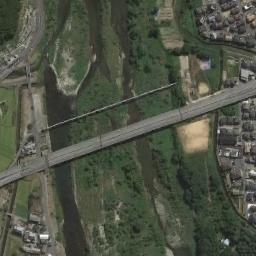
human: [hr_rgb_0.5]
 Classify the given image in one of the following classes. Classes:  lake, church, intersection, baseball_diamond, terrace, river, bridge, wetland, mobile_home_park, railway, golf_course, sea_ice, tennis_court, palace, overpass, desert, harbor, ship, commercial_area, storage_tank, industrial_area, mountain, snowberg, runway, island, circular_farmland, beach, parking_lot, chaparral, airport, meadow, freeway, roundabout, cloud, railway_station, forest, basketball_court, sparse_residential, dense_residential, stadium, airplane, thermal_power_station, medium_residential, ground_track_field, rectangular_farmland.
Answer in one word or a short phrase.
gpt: bridge